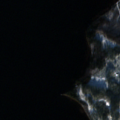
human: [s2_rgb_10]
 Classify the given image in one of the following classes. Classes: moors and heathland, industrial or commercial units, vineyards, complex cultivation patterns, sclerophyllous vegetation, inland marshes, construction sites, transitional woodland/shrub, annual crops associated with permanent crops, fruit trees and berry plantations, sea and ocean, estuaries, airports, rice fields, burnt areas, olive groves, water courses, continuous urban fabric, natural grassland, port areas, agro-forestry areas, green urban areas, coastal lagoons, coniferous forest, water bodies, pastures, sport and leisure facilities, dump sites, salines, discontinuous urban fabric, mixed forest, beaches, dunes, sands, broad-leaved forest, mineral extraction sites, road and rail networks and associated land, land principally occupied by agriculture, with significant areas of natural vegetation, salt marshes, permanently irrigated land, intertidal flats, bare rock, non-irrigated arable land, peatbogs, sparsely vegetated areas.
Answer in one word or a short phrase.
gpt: coniferous forest, mixed forest, water bodies